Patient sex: M
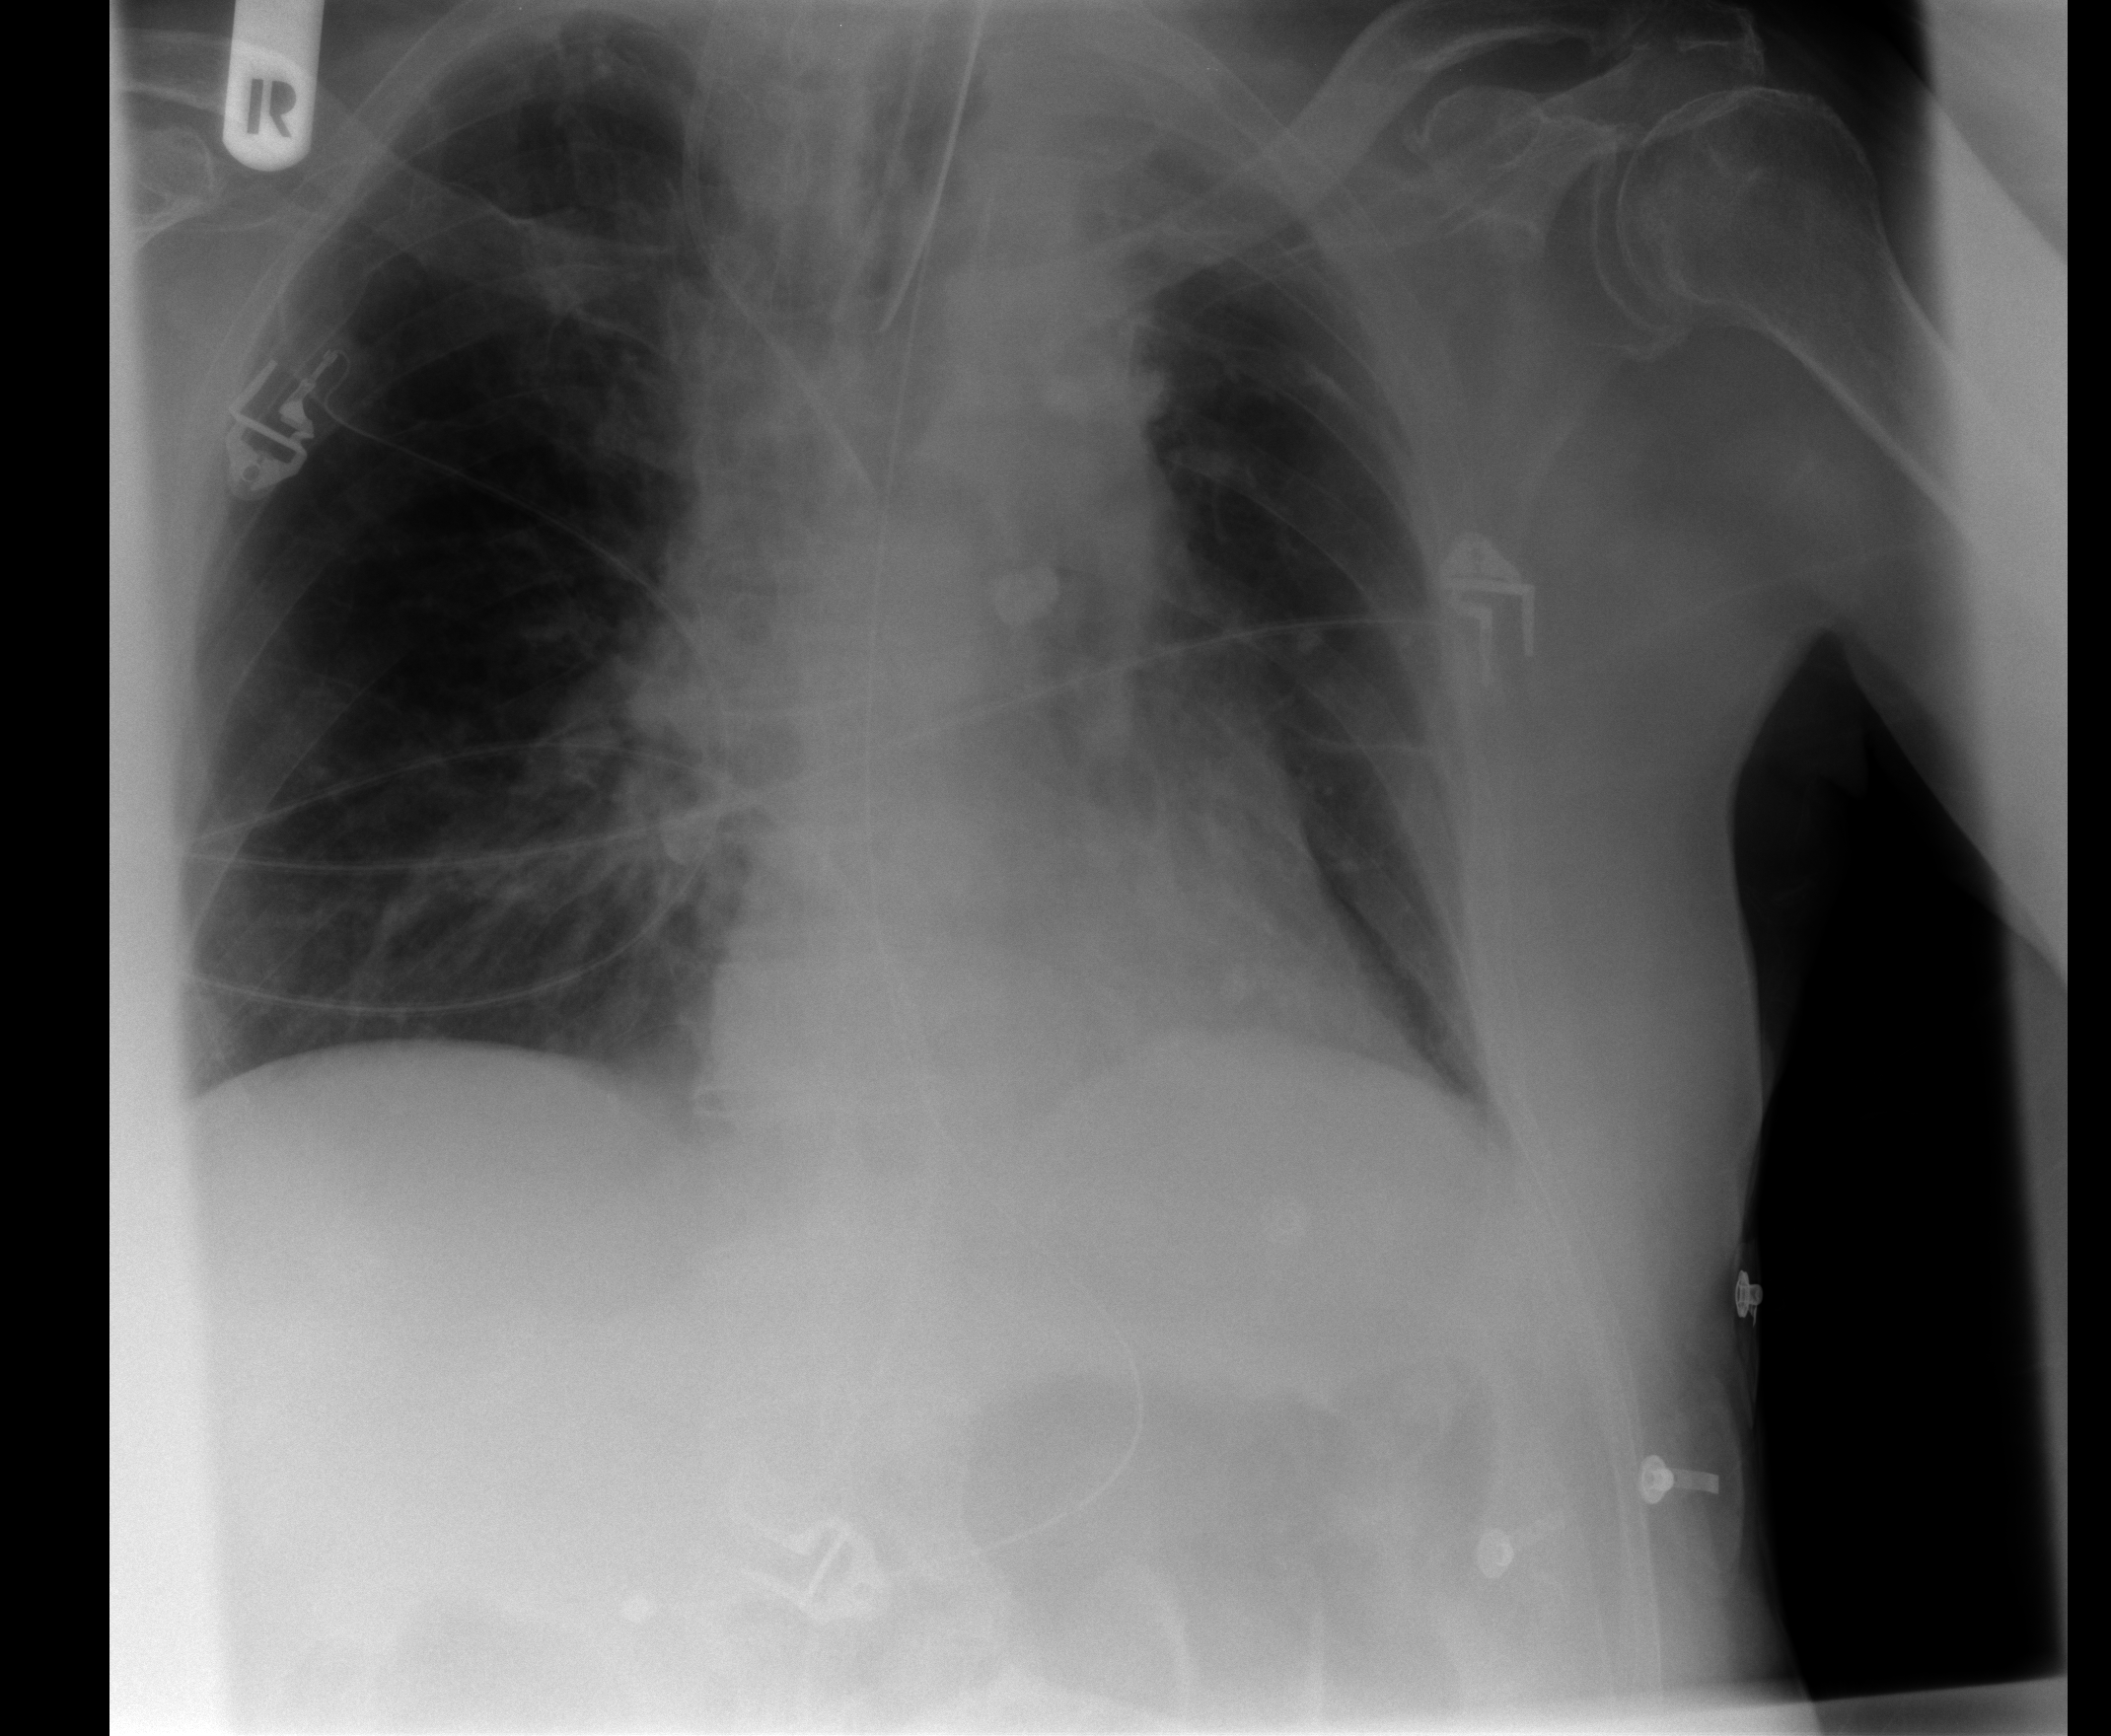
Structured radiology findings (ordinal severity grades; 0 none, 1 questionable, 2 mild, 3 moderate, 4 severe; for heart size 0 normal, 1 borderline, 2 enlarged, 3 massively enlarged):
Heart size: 0
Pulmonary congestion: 0
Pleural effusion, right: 0
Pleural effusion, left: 2
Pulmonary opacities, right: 0
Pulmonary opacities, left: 0
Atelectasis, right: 1
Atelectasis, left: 2